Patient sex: M
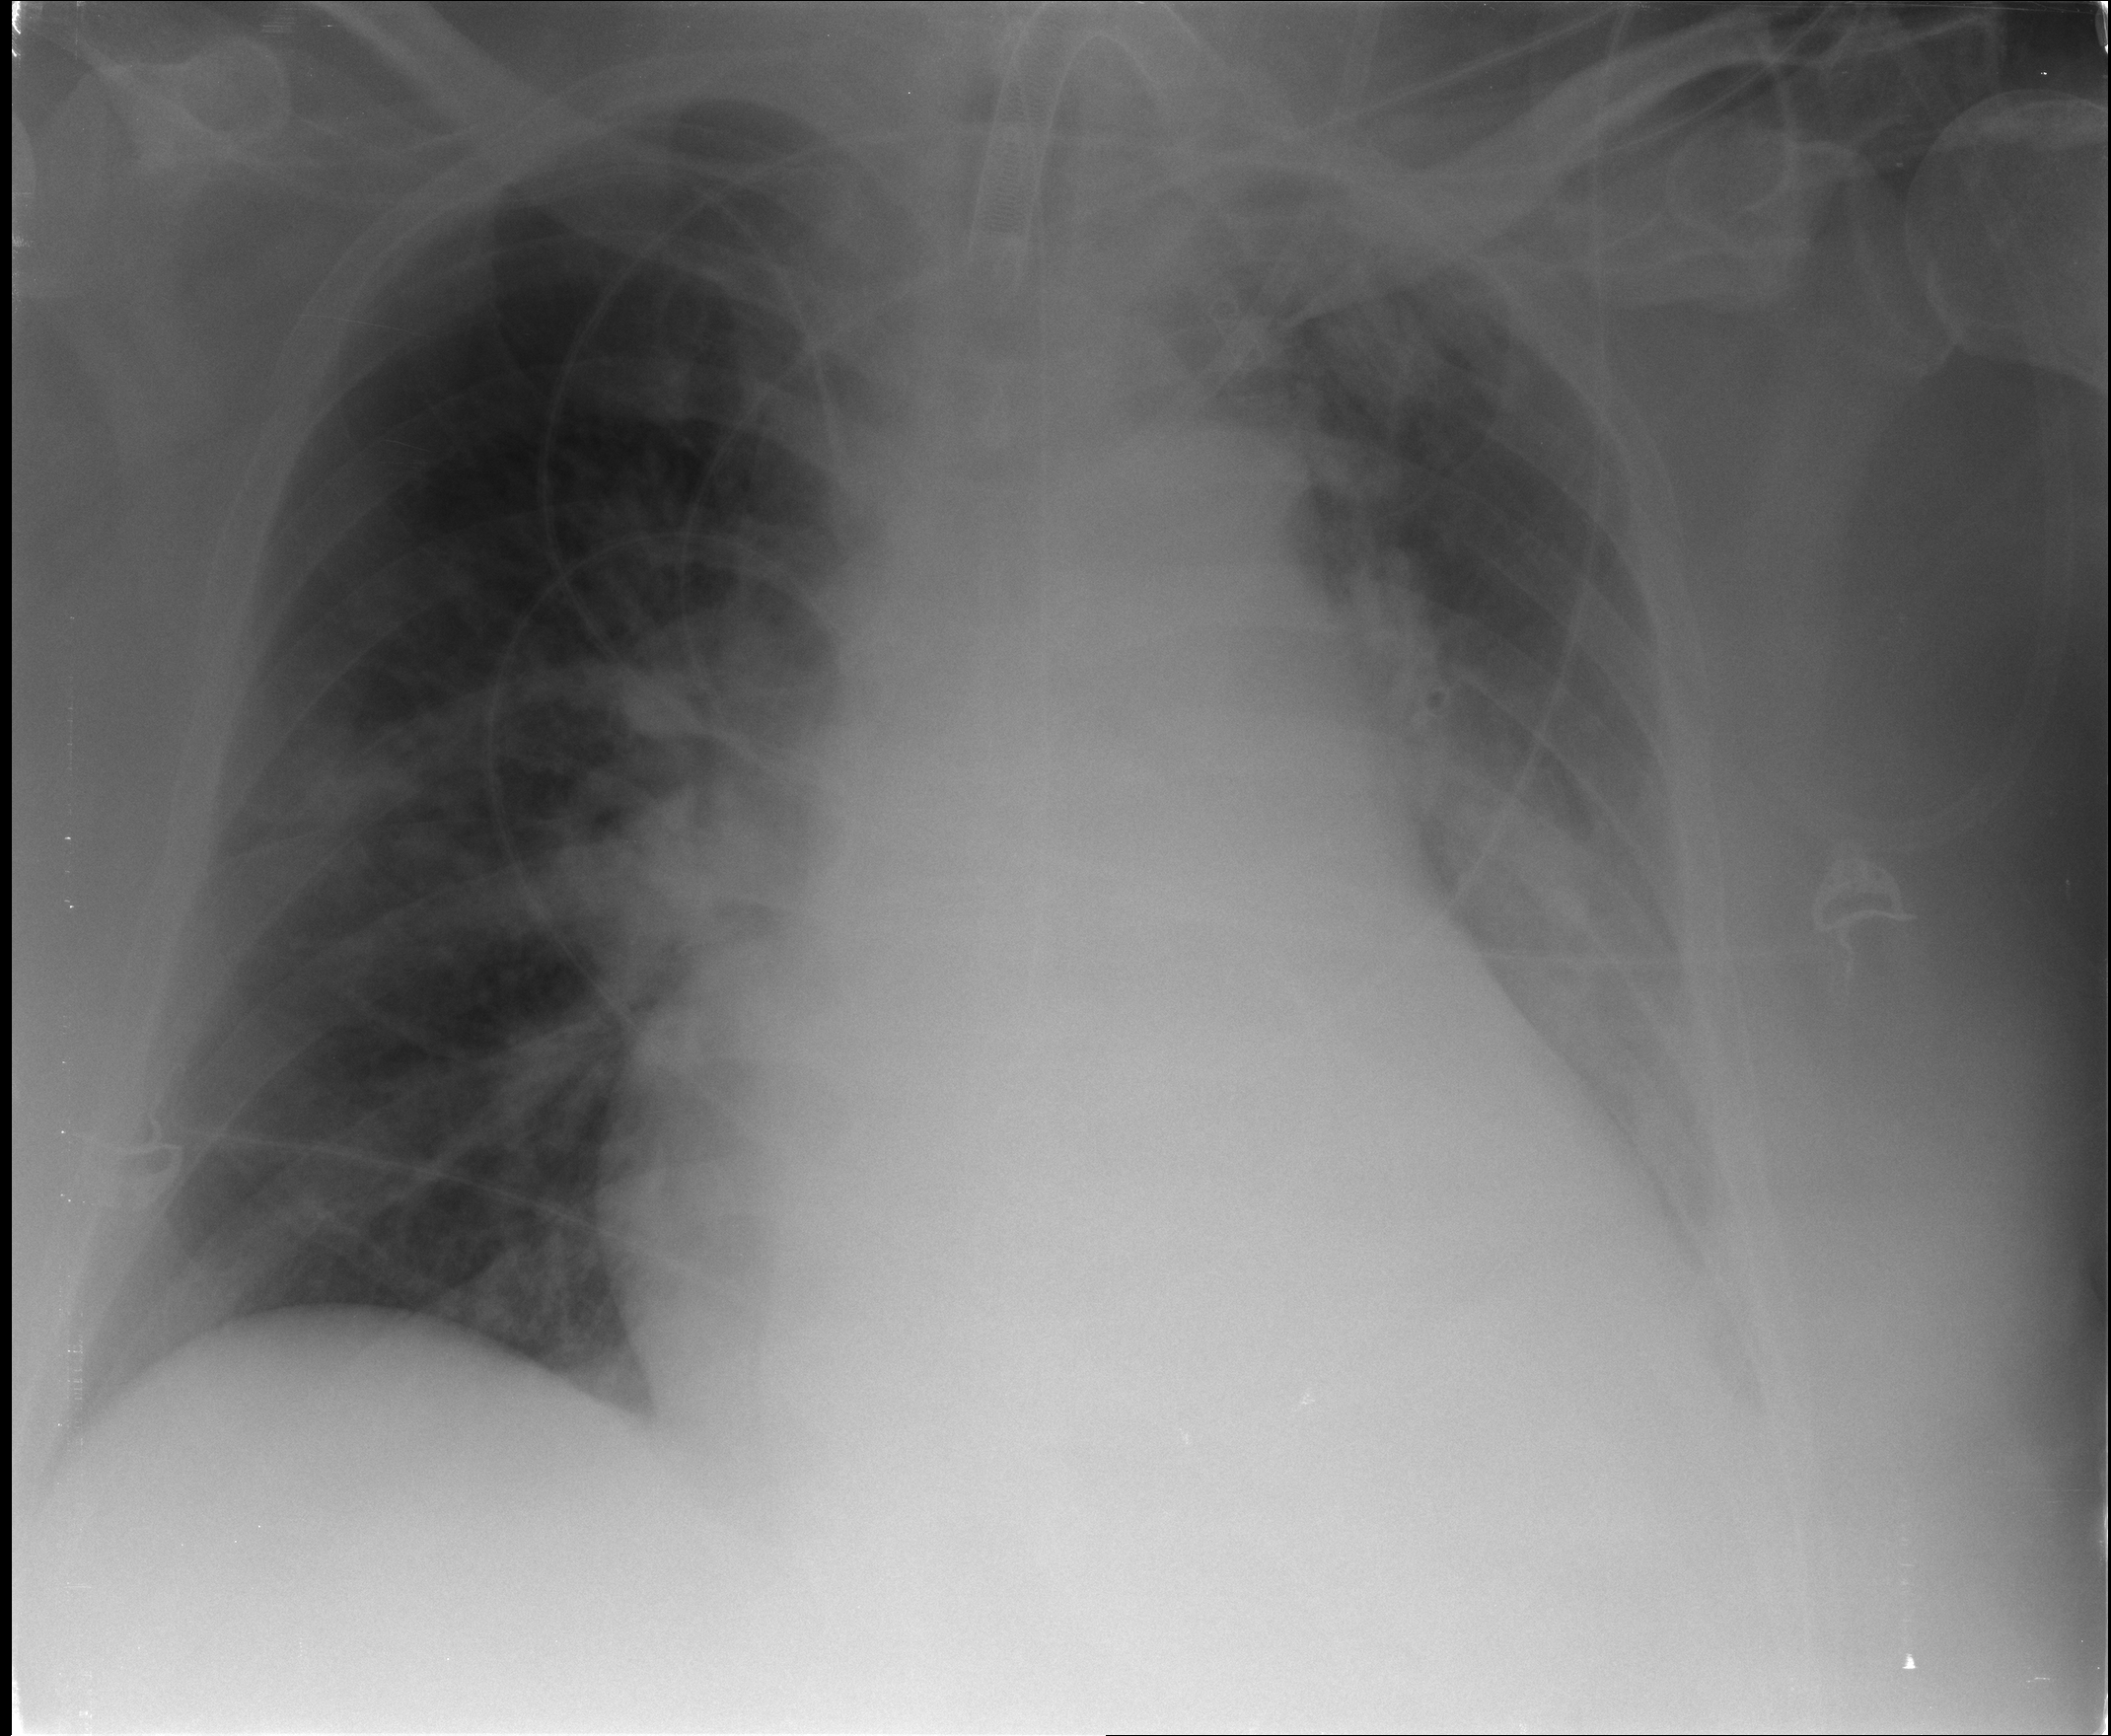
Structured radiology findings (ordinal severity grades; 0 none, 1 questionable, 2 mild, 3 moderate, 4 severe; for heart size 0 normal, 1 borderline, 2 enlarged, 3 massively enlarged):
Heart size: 3
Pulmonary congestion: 2
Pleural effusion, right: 1
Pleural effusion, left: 2
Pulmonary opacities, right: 1
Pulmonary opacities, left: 0
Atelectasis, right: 2
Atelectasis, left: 3